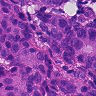
Metastatic tissue present: yes